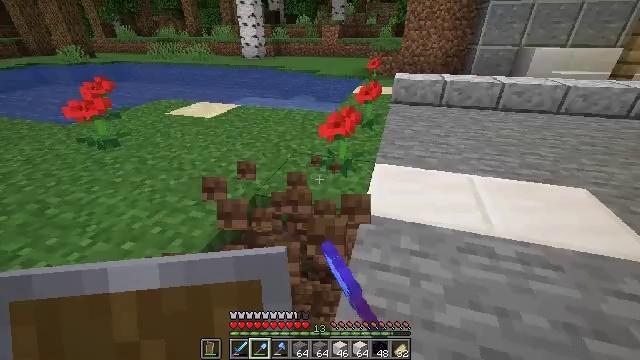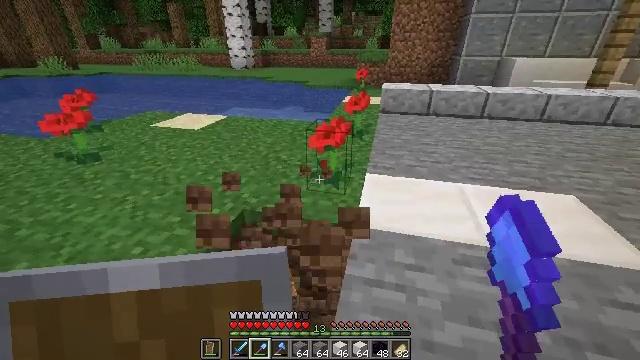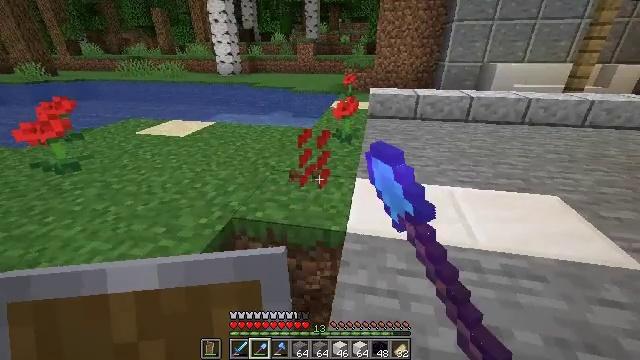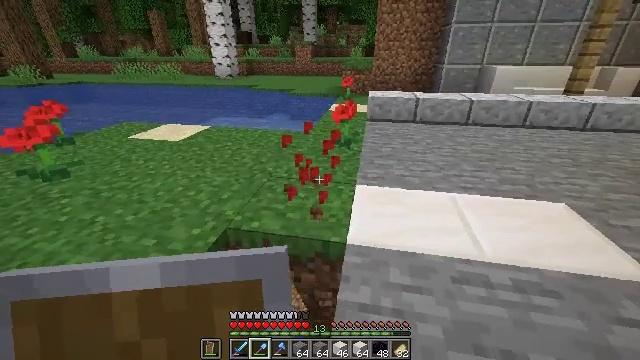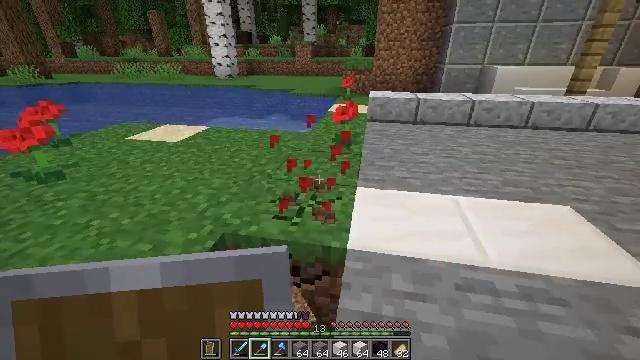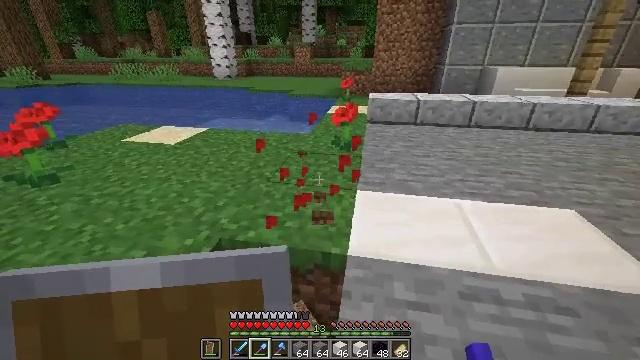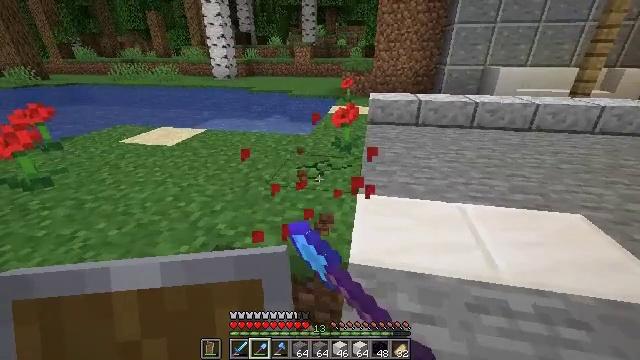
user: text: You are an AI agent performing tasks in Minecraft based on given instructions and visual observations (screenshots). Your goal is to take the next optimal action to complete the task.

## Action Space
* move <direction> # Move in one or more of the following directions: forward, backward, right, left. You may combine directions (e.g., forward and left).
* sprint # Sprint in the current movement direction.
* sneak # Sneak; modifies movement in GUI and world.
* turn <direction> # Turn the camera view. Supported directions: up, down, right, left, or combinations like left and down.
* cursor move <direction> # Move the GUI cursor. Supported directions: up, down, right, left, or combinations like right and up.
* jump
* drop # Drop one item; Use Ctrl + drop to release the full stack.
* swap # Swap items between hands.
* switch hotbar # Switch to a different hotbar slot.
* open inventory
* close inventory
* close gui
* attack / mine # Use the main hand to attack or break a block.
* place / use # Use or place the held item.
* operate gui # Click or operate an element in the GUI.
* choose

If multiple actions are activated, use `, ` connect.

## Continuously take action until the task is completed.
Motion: motion action
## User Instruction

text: Collect the poppy by clicking on it.
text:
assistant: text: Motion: move forward, sneak, turn right and up, attack / mine
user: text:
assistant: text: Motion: move forward, sneak, turn right and up, attack / mine
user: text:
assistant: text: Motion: move forward, sneak, attack / mine
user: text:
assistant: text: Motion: move forward, sneak, attack / mine
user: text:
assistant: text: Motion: move forward, sneak, attack / mine
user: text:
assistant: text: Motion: move forward, sneak, attack / mine
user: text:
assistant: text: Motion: sneak, attack / mine